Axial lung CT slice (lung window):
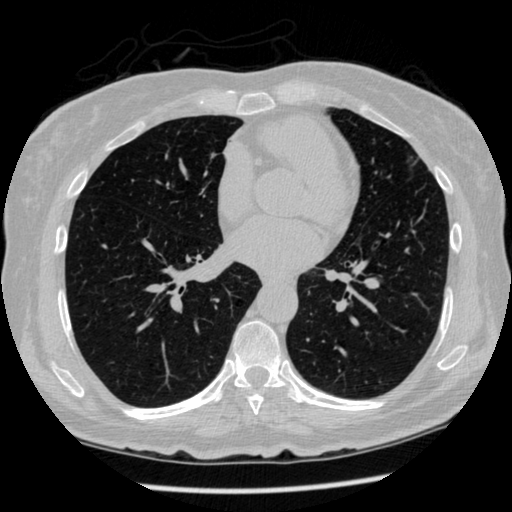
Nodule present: no